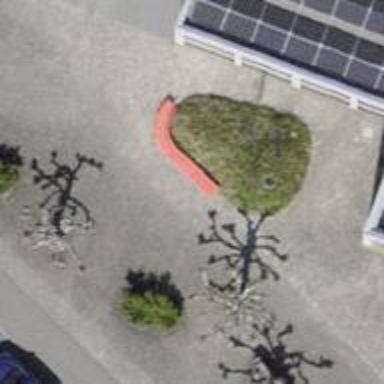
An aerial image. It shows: Red bench.